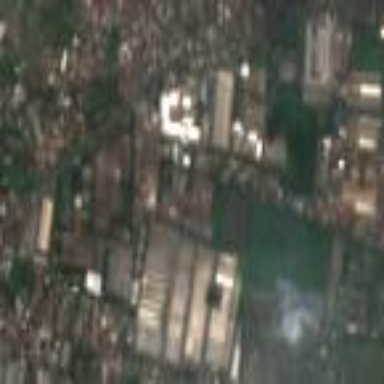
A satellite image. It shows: Industrial area.